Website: crate-barrel
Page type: billing-address
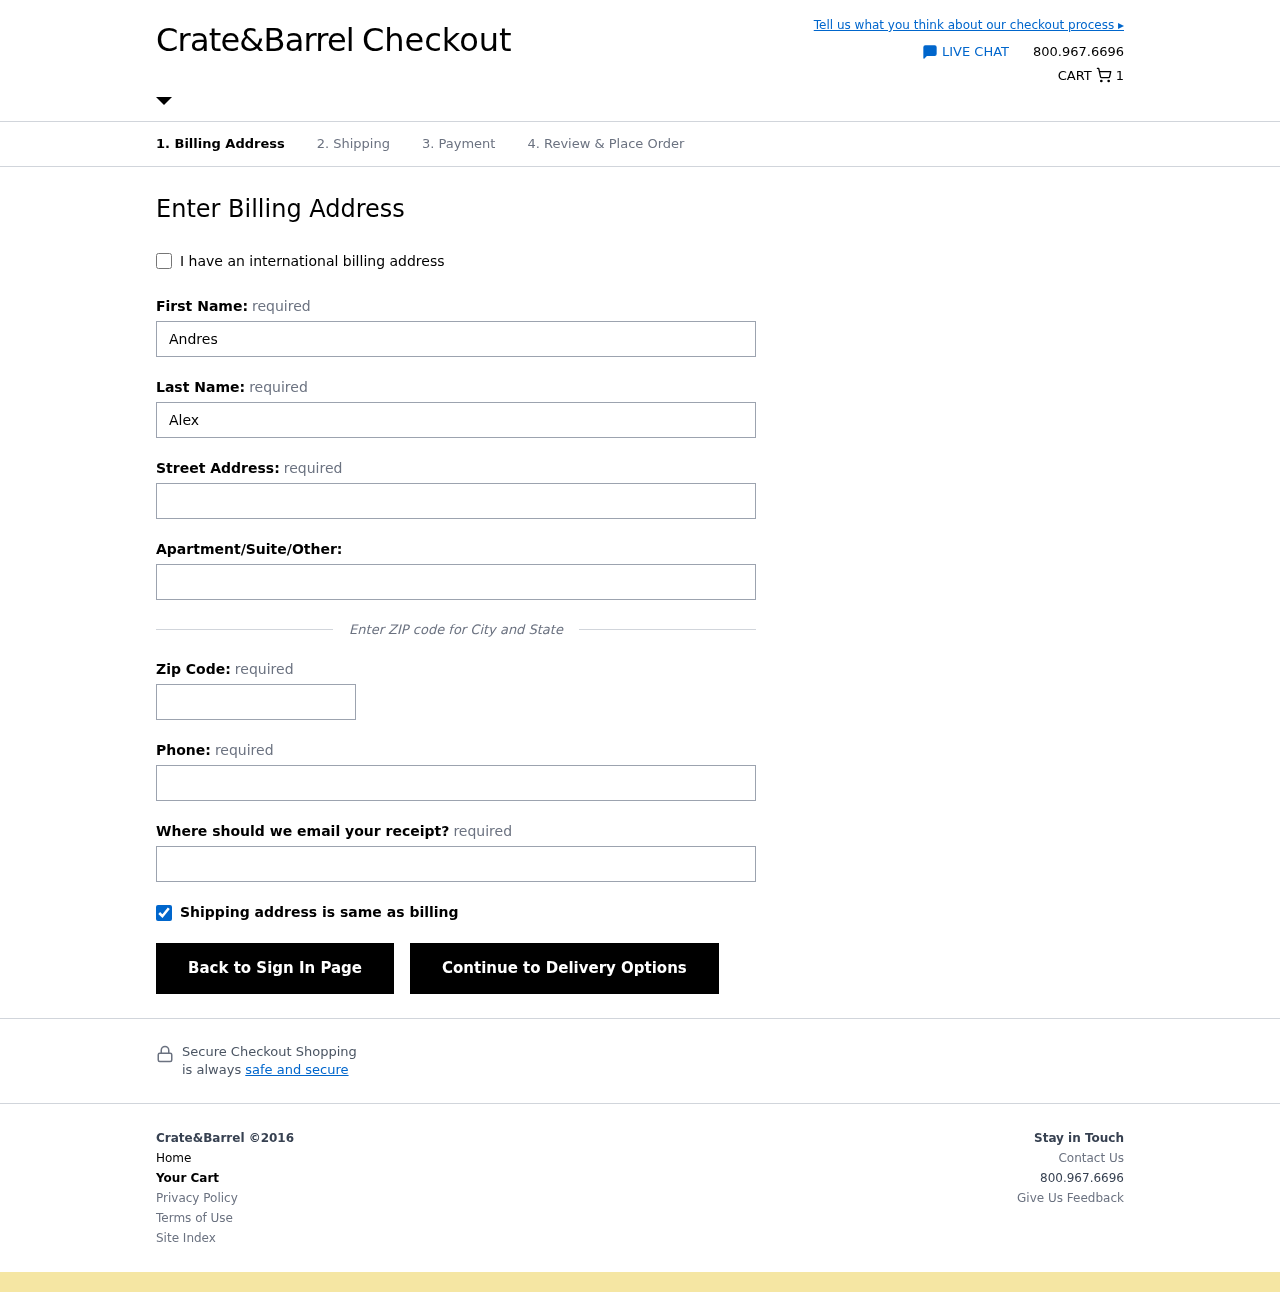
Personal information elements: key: PII_EMAIL
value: andres.alexander@yahoo.com
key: PII_FIRSTNAME
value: Andres
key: PII_LASTNAME
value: Alexander
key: PII_PHONE
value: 3353782349
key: PII_POSTCODE
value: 77381
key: PII_STREET
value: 38674 Dixon Club
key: PII_STREET2
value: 823 Kelly Pike Apt. 237
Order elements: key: ORDER_NUM_ITEMS
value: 1